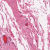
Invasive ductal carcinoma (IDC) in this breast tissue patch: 0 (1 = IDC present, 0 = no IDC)